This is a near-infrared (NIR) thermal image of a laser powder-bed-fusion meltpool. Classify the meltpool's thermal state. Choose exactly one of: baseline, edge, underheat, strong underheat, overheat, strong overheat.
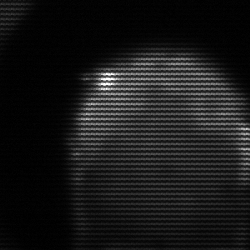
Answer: edge